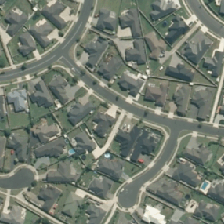
Land cover: urban_build_up